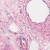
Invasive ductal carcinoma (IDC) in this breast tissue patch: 0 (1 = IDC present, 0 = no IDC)